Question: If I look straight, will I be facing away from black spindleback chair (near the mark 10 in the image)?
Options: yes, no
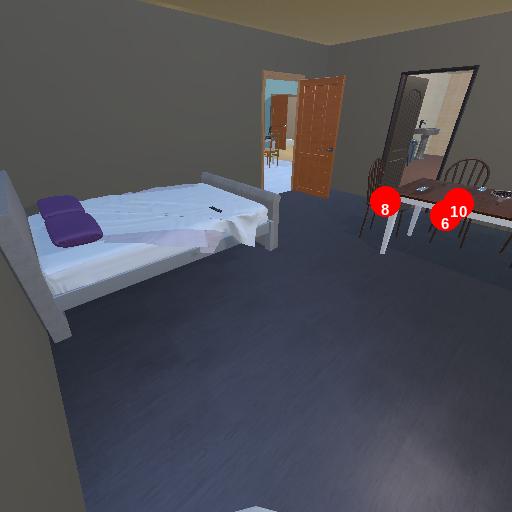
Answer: yes